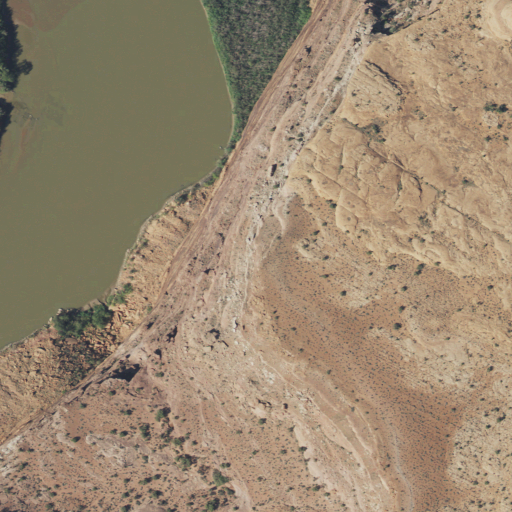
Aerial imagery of cliff(s) in Utah named The Billboard containing shrub, open water, evergreen forest, grassland, and herbaceous wetlands